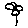
Label: flower